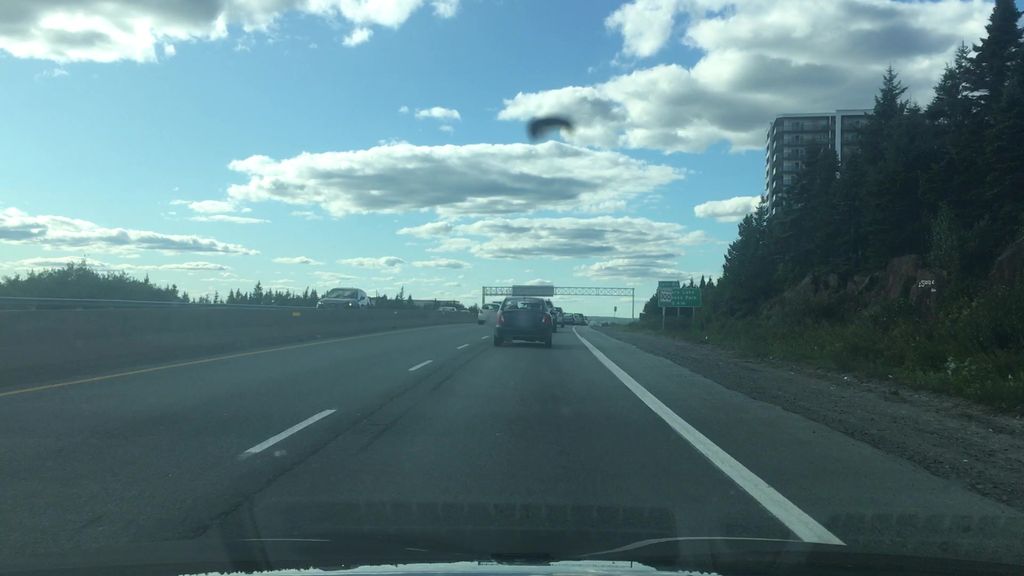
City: halifax